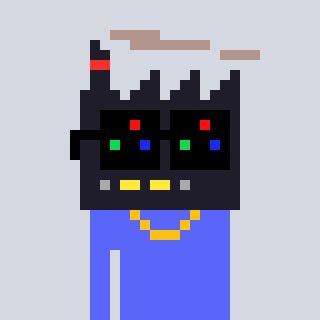
a pixel art character with square black sunglasses, a factory-shaped head and a purple-colored body on a cool background